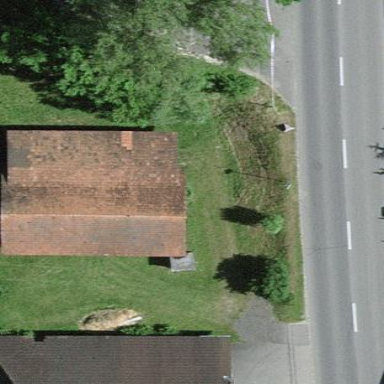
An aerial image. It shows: Barn.